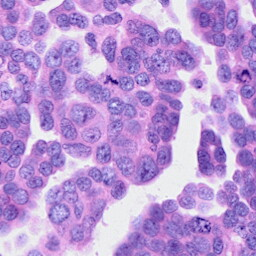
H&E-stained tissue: Ovarian